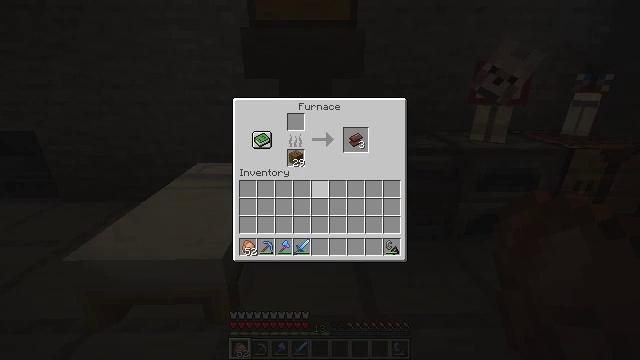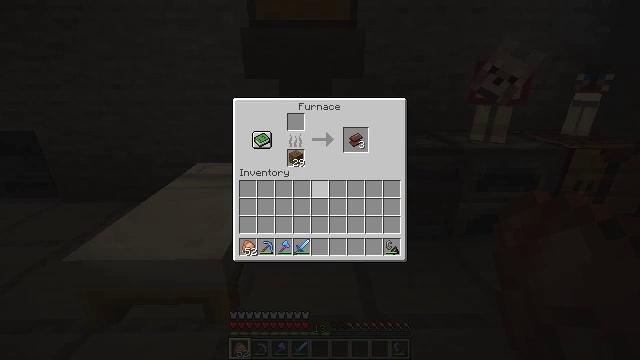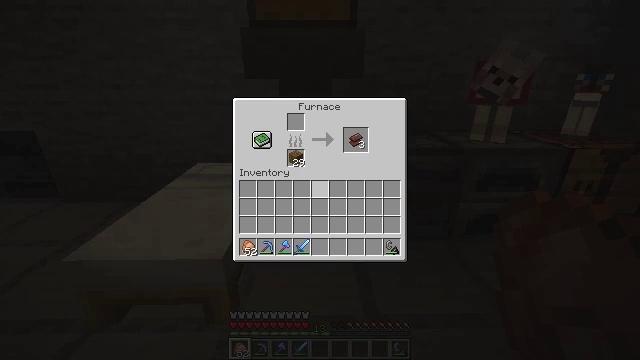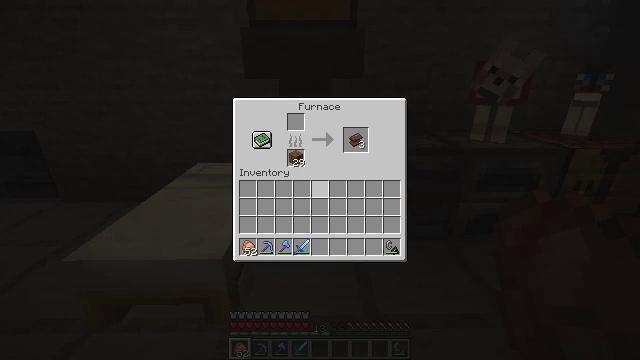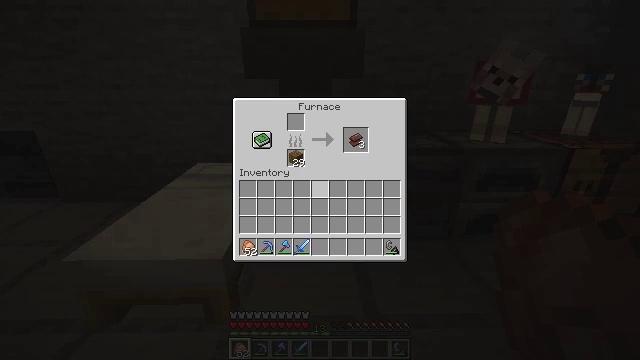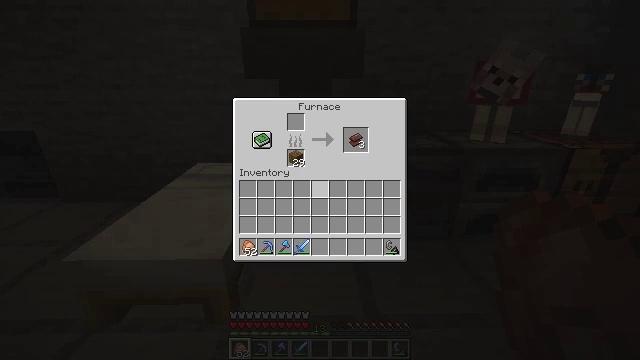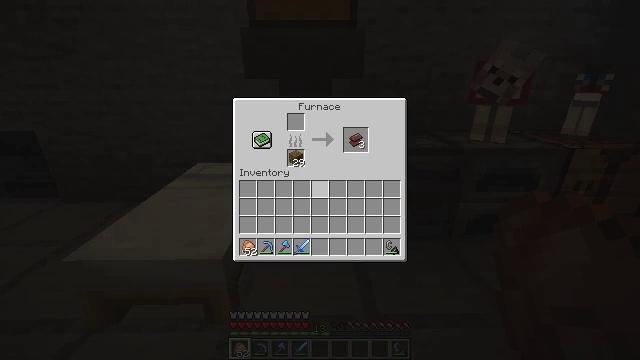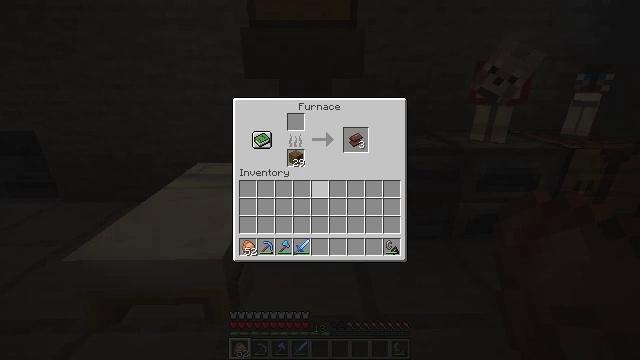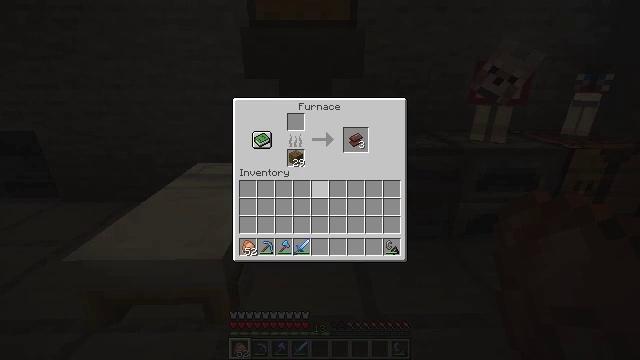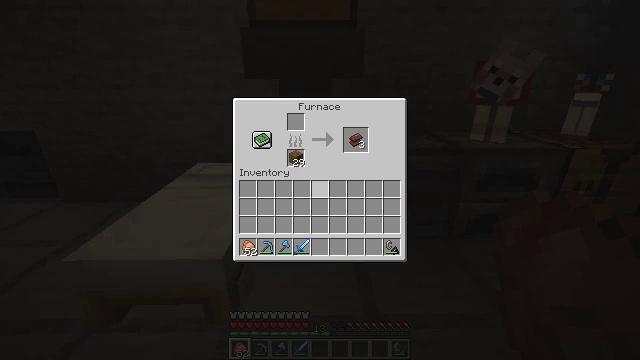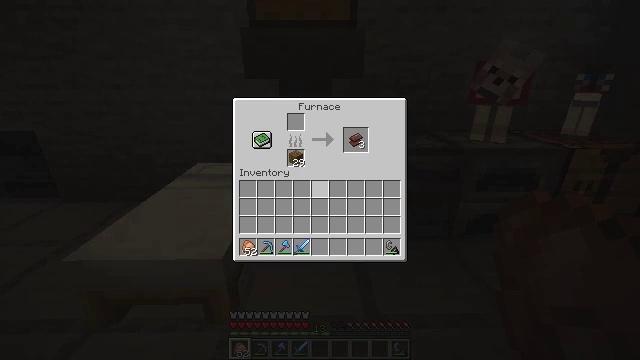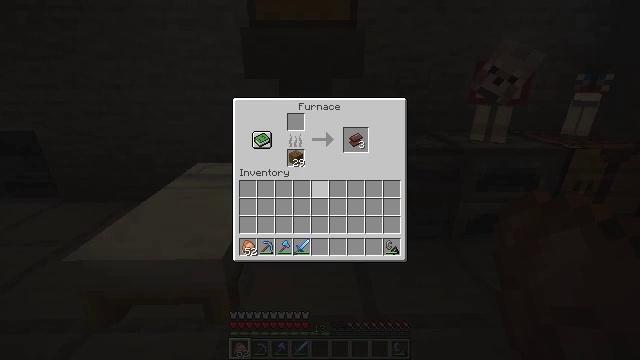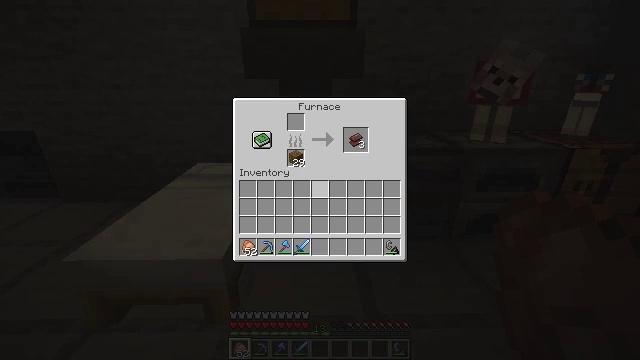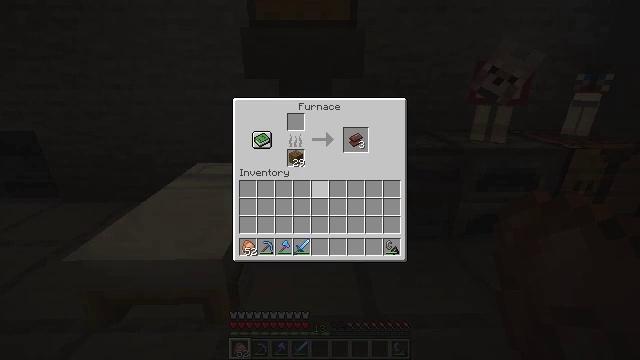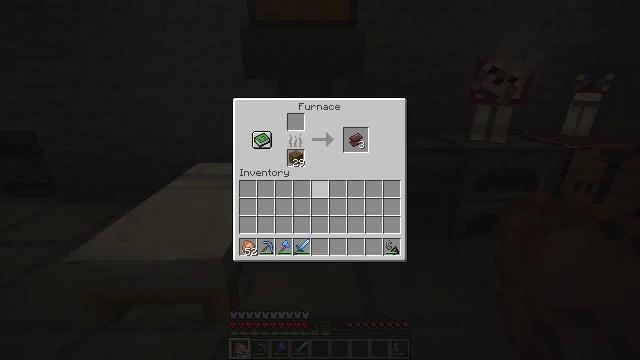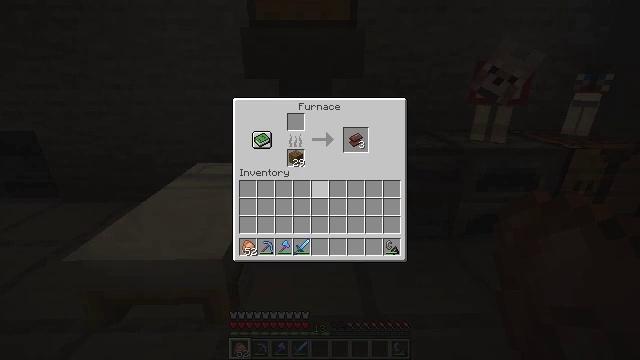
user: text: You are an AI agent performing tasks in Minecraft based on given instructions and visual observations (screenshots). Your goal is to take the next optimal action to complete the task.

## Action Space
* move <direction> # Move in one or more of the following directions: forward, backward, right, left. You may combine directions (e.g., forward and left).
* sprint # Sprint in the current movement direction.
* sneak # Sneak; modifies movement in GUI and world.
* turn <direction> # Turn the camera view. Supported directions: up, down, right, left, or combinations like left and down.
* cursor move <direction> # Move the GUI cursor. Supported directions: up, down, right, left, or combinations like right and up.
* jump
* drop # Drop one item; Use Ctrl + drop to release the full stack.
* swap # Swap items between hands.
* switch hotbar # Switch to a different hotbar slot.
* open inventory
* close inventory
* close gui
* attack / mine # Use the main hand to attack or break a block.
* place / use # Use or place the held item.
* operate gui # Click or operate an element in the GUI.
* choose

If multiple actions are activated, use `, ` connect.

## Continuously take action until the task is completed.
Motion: motion action
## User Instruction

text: Turn ancient debris into netherite scrap using a furnace.
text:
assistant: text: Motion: no_op
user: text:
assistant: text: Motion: no_op
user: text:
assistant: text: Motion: no_op
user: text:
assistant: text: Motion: no_op
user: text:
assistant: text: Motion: no_op
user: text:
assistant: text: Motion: no_op
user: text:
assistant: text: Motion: no_op
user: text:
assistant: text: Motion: no_op
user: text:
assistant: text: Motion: no_op
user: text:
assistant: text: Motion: no_op
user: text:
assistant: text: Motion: no_op
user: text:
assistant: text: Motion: no_op
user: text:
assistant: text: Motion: no_op
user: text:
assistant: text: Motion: no_op
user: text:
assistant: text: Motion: no_op
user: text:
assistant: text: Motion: no_op
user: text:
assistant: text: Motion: no_op
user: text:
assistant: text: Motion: no_op
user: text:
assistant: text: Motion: no_op
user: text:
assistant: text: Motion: no_op
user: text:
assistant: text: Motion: no_op
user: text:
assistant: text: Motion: no_op
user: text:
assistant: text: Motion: no_op
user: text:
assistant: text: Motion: no_op
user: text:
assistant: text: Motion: no_op
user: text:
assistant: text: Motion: no_op
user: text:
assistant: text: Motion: no_op
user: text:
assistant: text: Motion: no_op
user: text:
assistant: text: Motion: no_op
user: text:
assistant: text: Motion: no_op